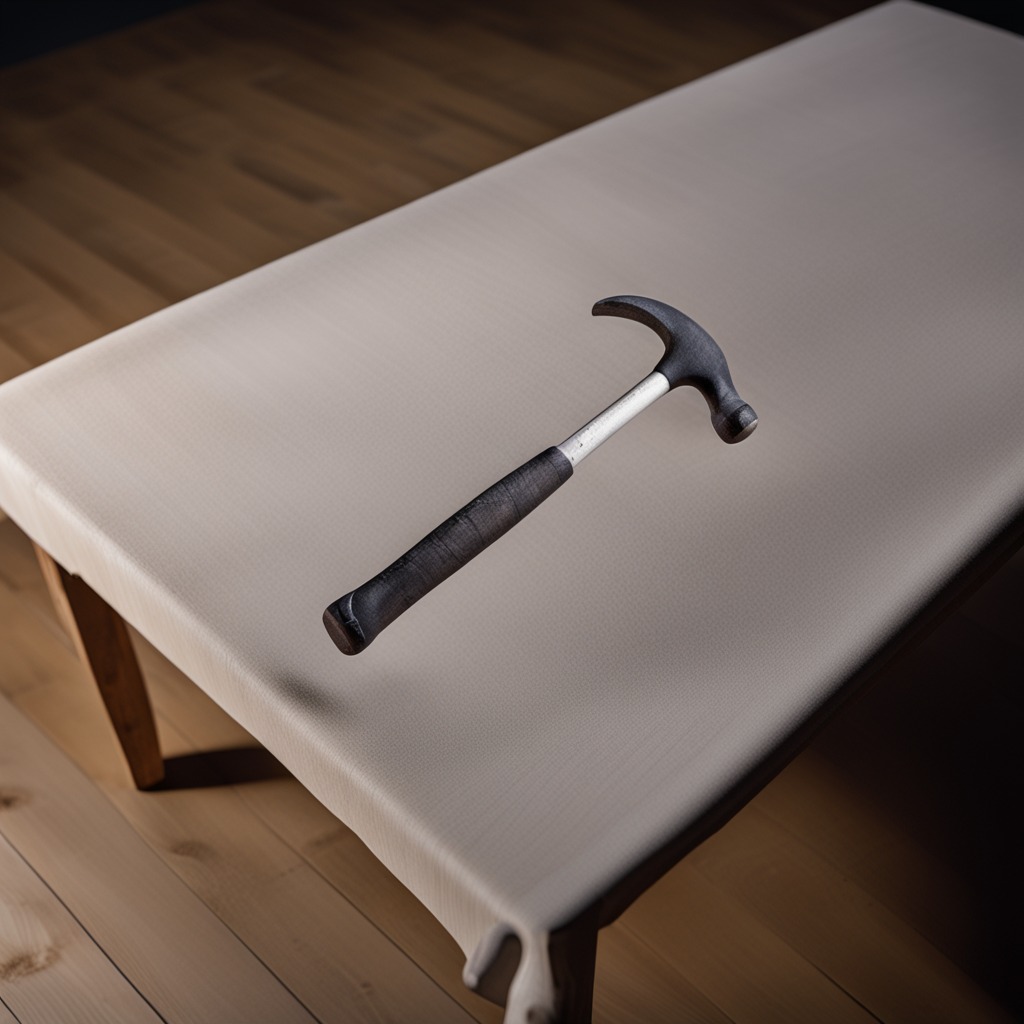
A hammer lying on a wooden table inside a workshop at night.